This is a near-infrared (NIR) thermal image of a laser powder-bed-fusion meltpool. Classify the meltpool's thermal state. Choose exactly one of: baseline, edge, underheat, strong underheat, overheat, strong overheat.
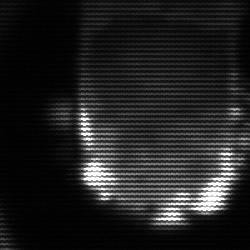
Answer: baseline